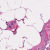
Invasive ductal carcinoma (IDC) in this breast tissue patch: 0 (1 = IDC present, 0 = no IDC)